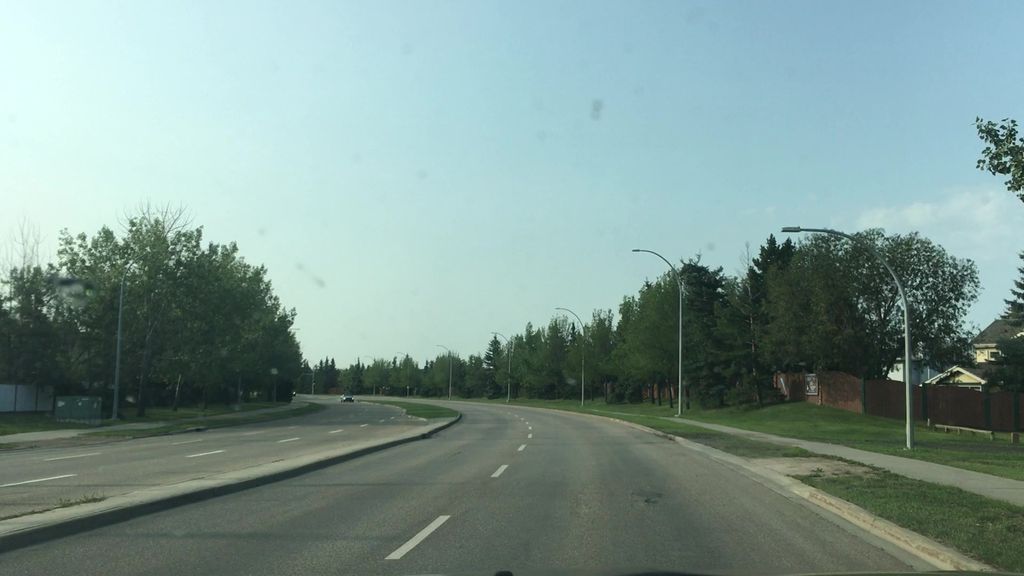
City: edmonton